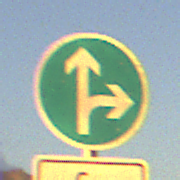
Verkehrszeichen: VorgeschriebeneFahrtrichtungGeradeausOderRechts
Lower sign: EinspurigeFahrzeugeFrei2
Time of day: SunriseSunset
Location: Outdoor (RoadRail)
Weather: PartlyCloudy
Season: NotSpecified
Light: Natural